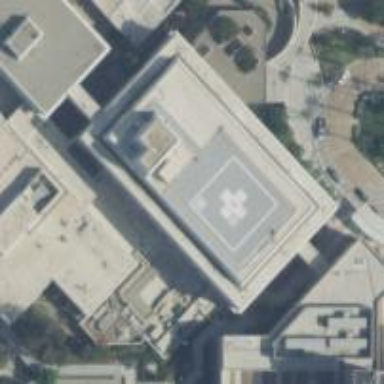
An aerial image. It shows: Hospital building.